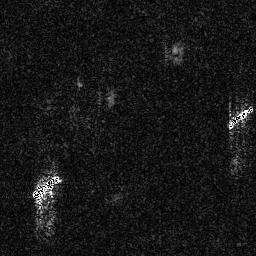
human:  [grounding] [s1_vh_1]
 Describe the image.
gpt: In the satellite image, there is  <ref>1 medium ship </ref> <box>[[12, 67, 23, 77, 0]]</box> located at bottom left,  <ref>1 medium ship </ref> <box>[[87, 40, 98, 50, 0]]</box> located at right.